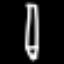
Label: pencil